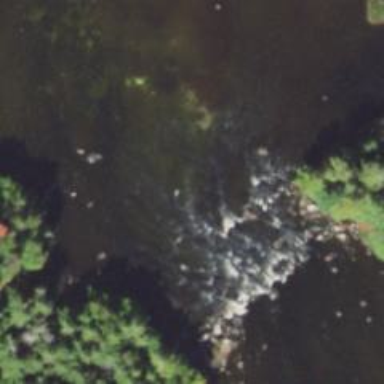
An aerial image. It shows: Scene featuring rapids in waterway.